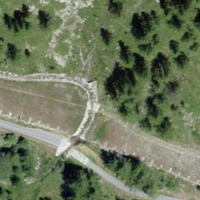
EUNIS habitat code: 31
Species observed at this site:
Tanacetum vulgare
Echium vulgare